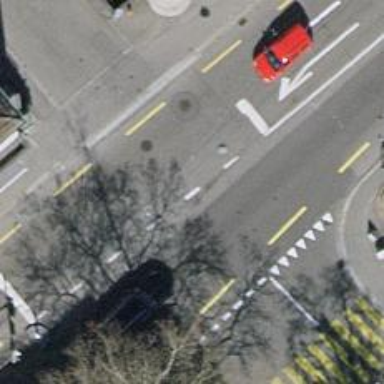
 and both sides have separate sidewalks."